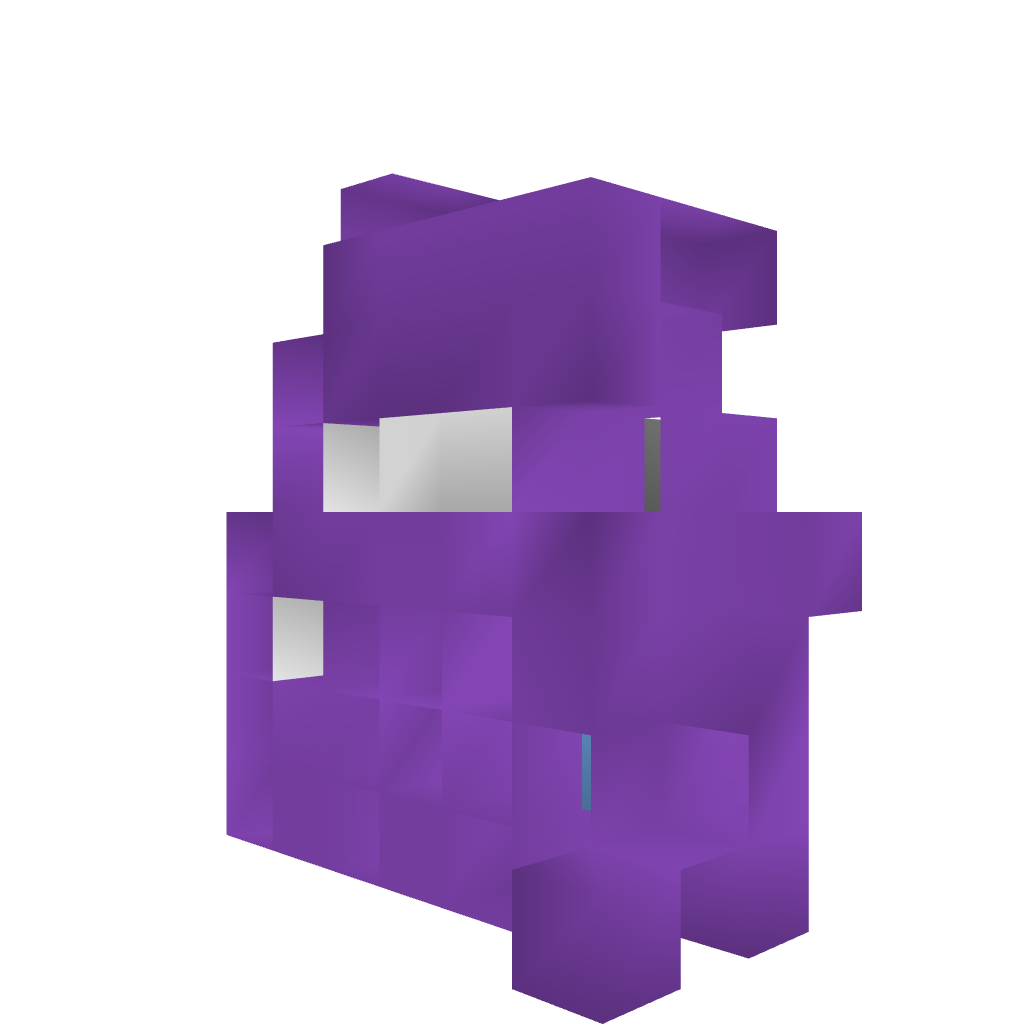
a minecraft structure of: Dispenser Cannon MK 1 bad low quality